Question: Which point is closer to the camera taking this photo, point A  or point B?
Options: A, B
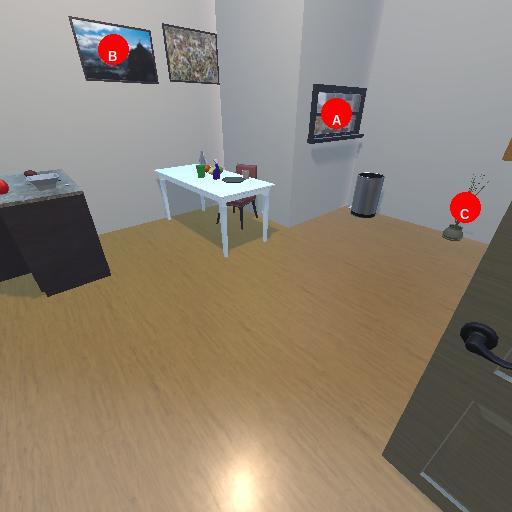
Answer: A